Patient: sex F, age 63
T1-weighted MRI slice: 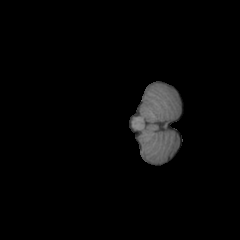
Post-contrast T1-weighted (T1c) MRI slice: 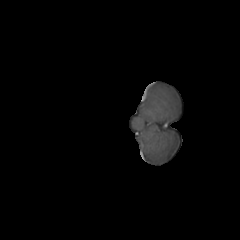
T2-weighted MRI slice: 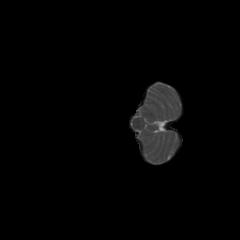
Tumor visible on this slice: no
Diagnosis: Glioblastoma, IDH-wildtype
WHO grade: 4